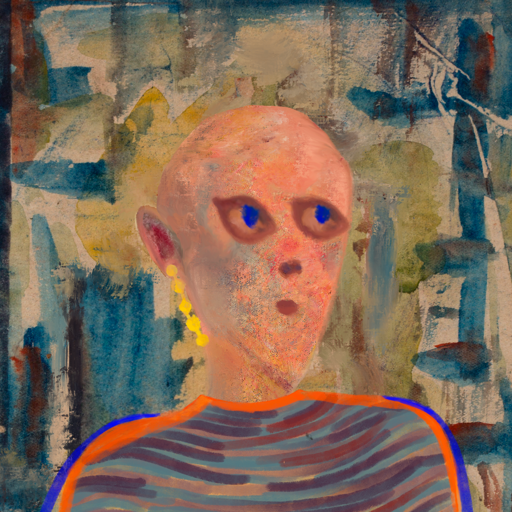
Background: Orphan, Head And Neck Side: Irani, Face Side: Mother_And_Son_Mother, Bust: Experience, Hair Side: Blank, Head Accessory: Blank, Second Necklace: Blank, Necklace: Blank, Baby: Blank